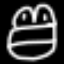
Label: frog